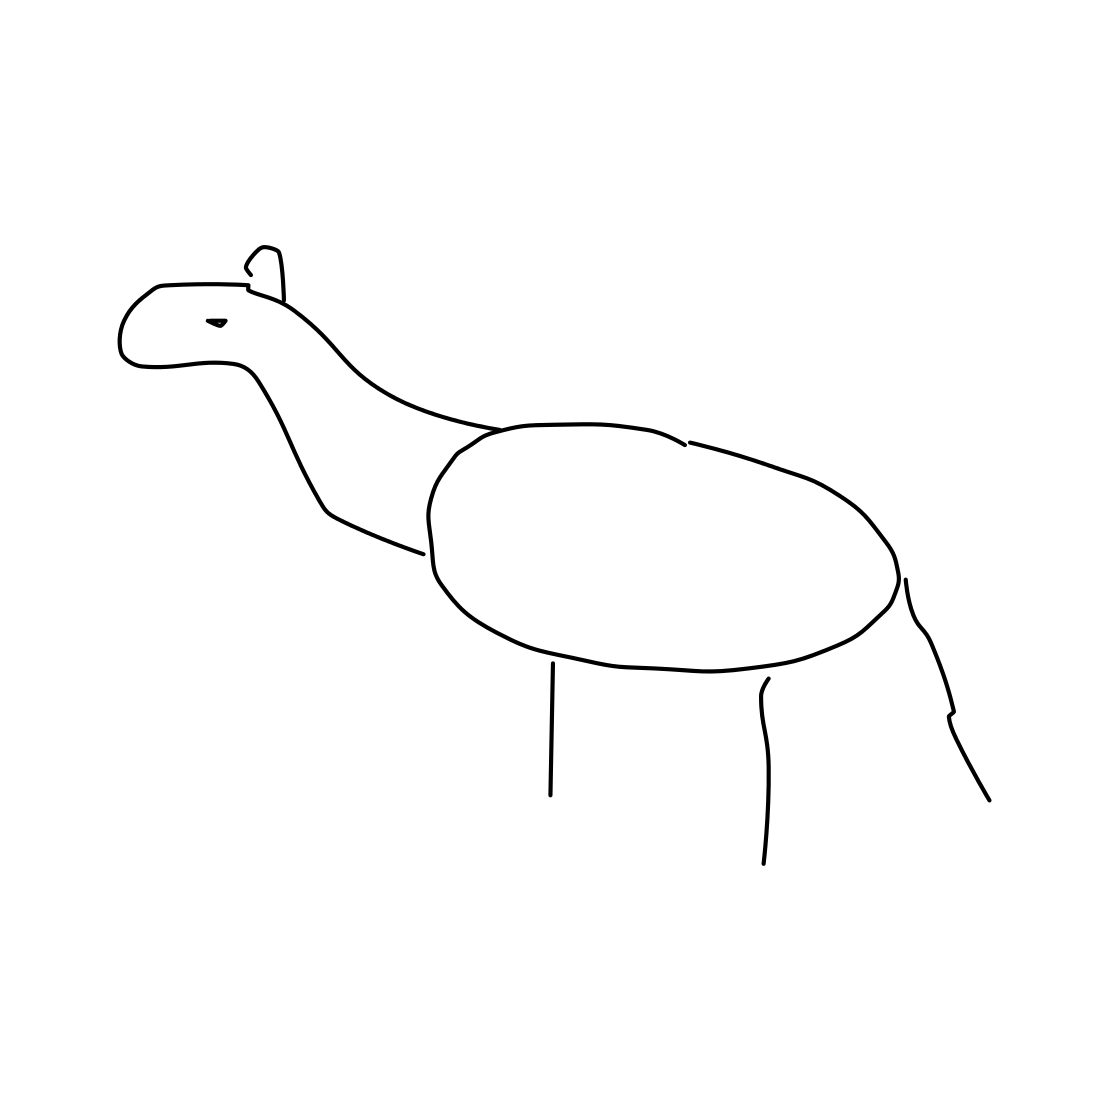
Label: cow